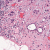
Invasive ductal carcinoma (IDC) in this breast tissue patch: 1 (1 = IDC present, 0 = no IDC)